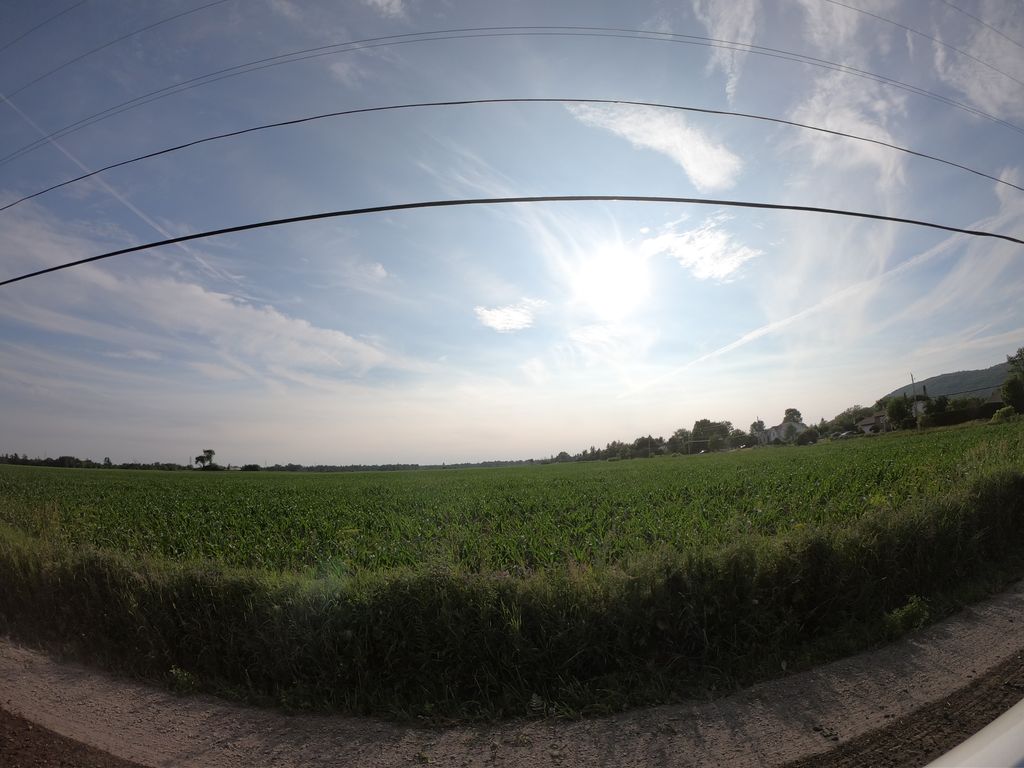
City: ottawa-gatineau